Question: I have a 'ggplot2' plot,histogram produced as follows:
'''
library("ggplot2")
library("scales")
df <- data.frame(test = rnorm(1000, 1000, 40000))
p <- ggplot(df, aes(x = test)) + geom_histogram(colour="black", fill="#FF9999")
# set themes, axes and labels
p <- p + theme_minimal() + theme() + xlab("Distance travelled [km]") + ylab("Count of users")
# transformation
p <- p + scale_x_log10(breaks = trans_breaks("log10", function(x) {10^x}),
labels = trans_format("log10", math_format(10^.x))
)
# plot
p
'''
Output:

I used the 'scales' package to display x axis labels as powers of ten, but actually, I would like to display them as decimal numbers, as long as the number is below, let's say 10^4 and 10^-4, for the below plot, this would give the following axis labels
'''
100
1000
10^4
10^5
'''
How can I do this within trans_format(), or is there another, better solution?
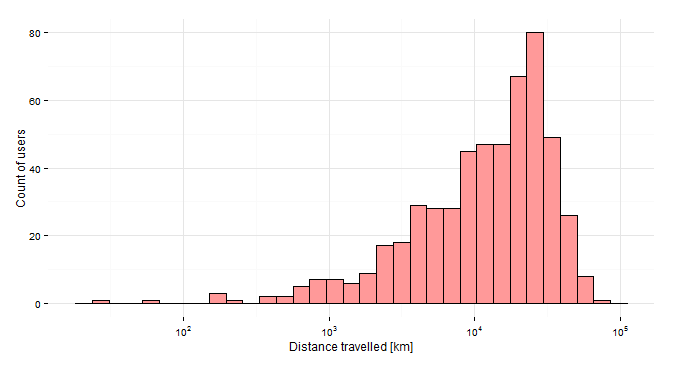
Answer: You can use 'ifelse' to branch between 'identity' and 'trans_format':
'''
f <- function (x) ifelse(log10(x)<4,identity(x),trans_format("log10",math_format(10^.x))(x))
> f(10^(1:6))
[[1]]
[1] 10
[[2]]
[1] 100
[[3]]
[1] 1000
[[4]]
10^'4'
[[5]]
10^'5'
[[6]]
10^'6'
p + scale_x_log10(breaks = trans_breaks("log10", function(x) {10^x}), labels=f)
'''